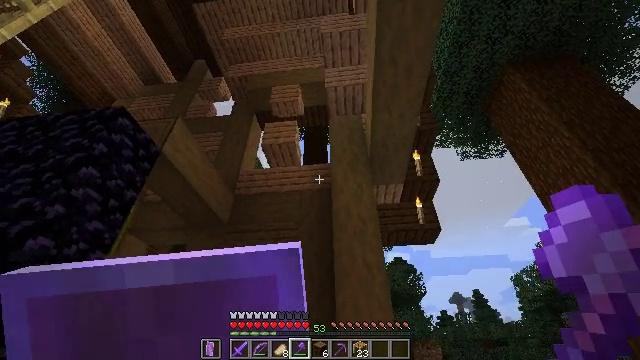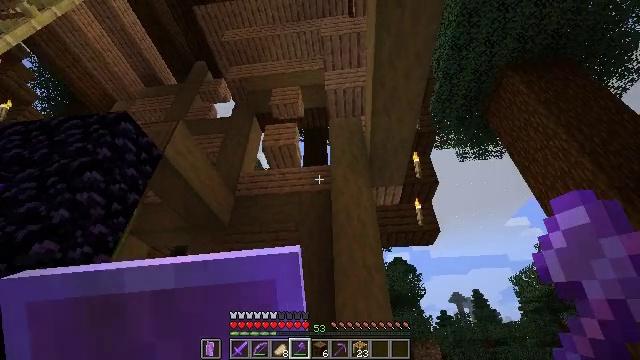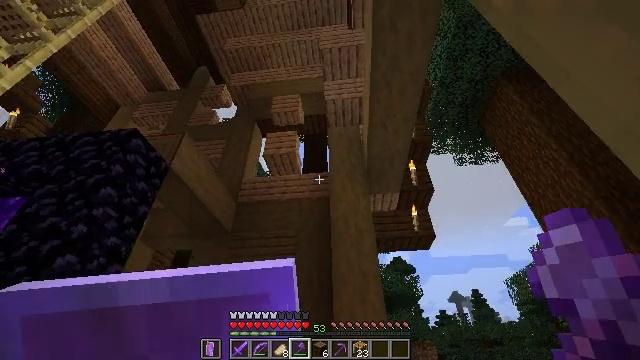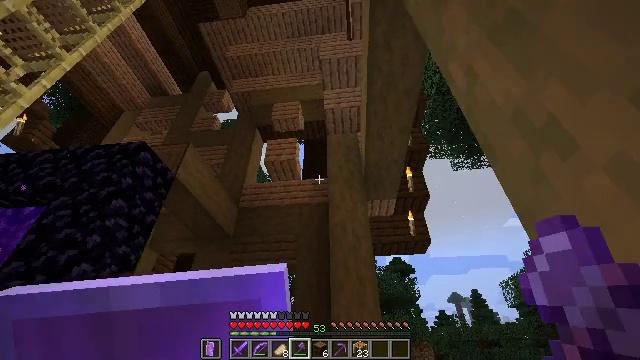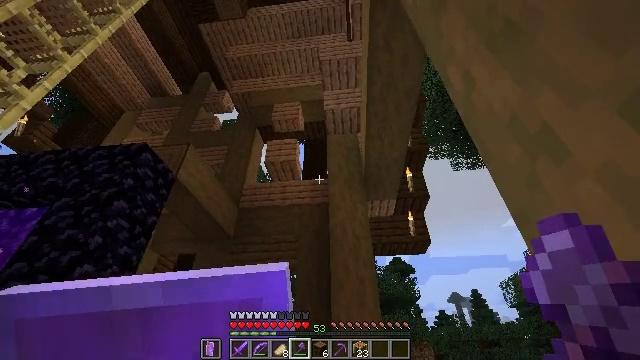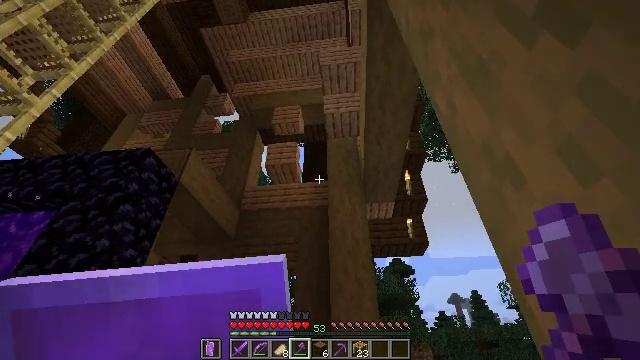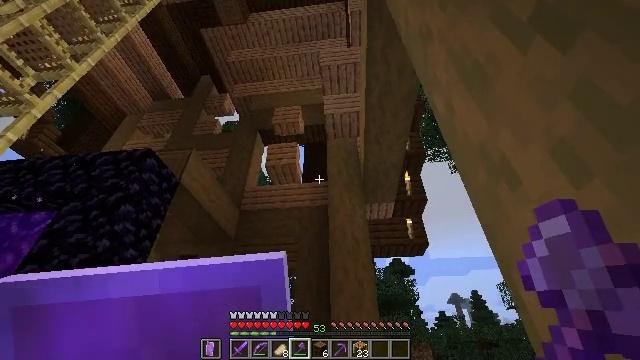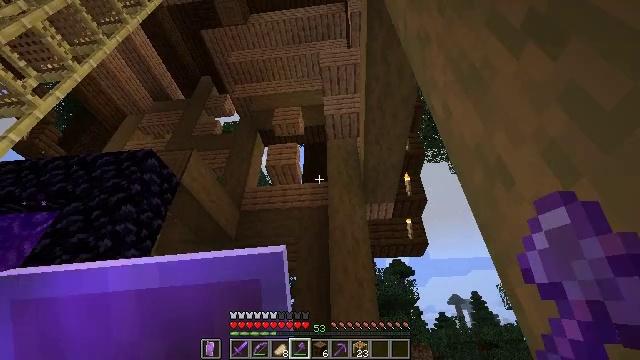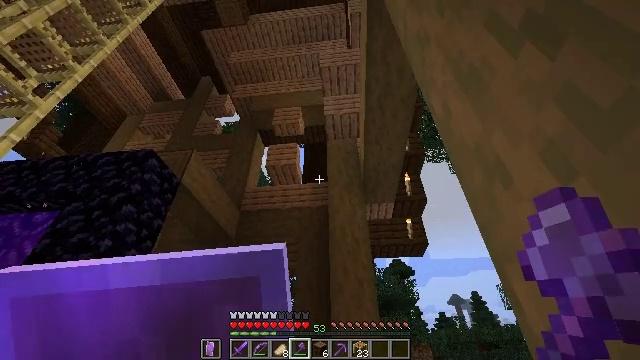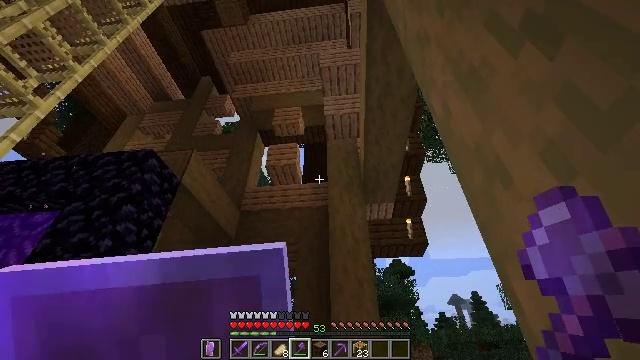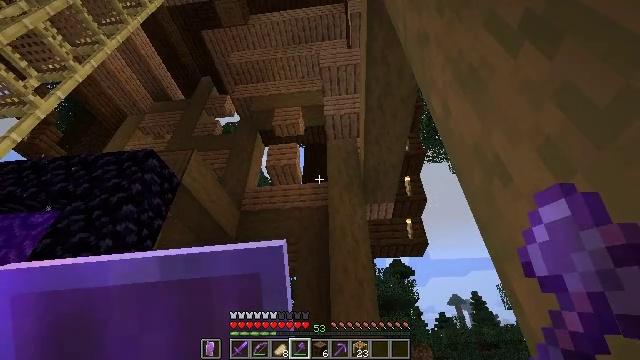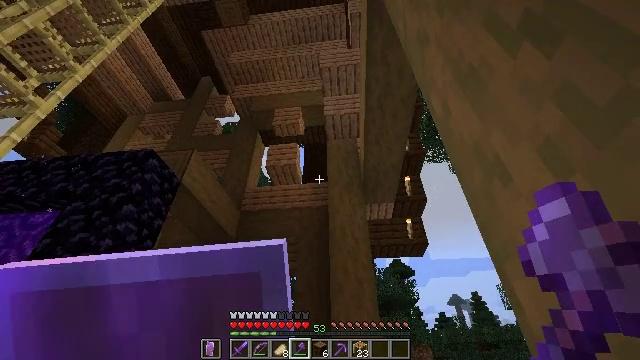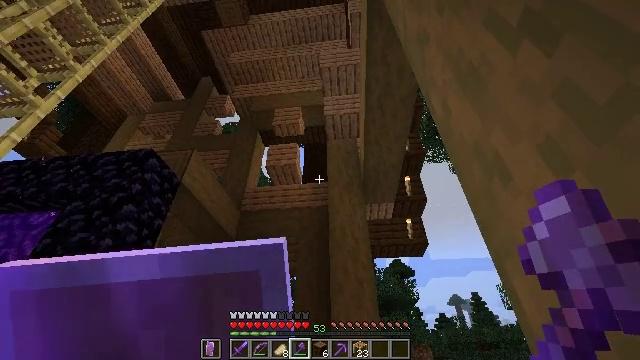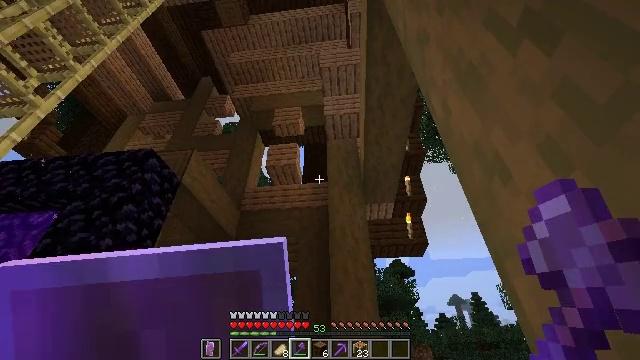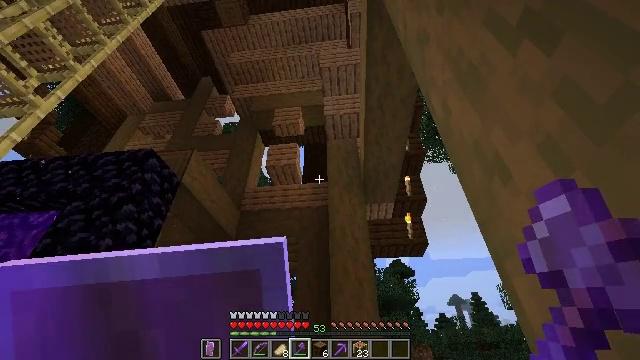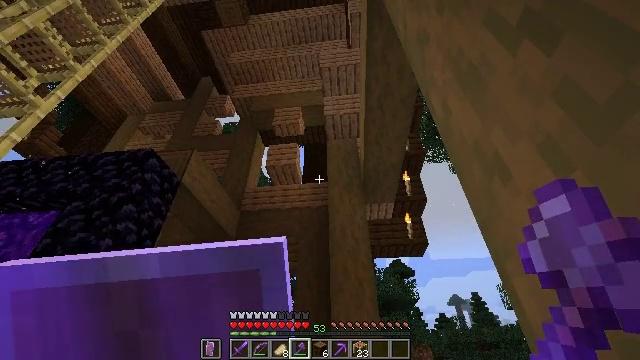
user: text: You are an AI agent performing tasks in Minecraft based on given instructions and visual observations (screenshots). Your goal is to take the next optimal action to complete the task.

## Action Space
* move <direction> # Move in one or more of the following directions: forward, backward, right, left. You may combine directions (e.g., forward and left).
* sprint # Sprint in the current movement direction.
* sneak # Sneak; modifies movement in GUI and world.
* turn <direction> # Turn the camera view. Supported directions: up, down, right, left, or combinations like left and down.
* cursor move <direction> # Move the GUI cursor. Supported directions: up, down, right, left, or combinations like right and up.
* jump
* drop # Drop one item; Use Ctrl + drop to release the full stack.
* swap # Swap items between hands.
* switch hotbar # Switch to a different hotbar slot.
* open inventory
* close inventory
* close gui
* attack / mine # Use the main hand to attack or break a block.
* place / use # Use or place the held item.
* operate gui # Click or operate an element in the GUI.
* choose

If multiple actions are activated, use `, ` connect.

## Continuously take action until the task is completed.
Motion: motion action
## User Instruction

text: Mine the stripped spruce log.
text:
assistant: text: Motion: move back
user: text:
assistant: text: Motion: move back
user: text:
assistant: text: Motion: move back
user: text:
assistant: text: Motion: no_op
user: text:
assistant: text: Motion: no_op
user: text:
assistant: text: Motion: no_op
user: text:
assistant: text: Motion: no_op
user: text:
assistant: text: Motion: no_op
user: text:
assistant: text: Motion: no_op
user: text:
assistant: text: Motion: no_op
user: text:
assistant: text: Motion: no_op
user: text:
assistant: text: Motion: no_op
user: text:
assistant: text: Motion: no_op
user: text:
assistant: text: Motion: no_op
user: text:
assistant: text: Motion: no_op
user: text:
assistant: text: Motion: no_op
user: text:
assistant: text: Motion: no_op
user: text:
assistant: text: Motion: no_op
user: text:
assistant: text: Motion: no_op
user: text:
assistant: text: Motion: move left
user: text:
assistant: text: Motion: move left
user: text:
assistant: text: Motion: move left, turn right and down
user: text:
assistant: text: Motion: move left, turn right and down
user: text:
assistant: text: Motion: move left
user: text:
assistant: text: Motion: no_op
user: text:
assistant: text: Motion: no_op
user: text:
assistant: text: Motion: no_op
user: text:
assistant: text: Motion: no_op
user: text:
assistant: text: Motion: no_op
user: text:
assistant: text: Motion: no_op